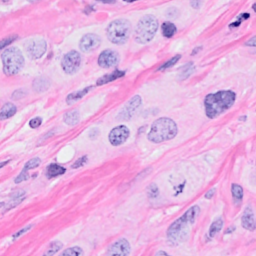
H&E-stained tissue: Breast